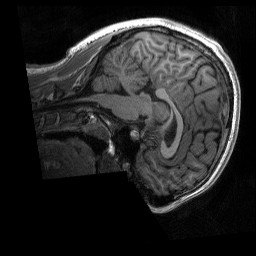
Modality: T1w
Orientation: sagittal
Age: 23
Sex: male
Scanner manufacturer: siemens
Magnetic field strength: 3 T
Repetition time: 2.3 s
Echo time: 0.00298 s